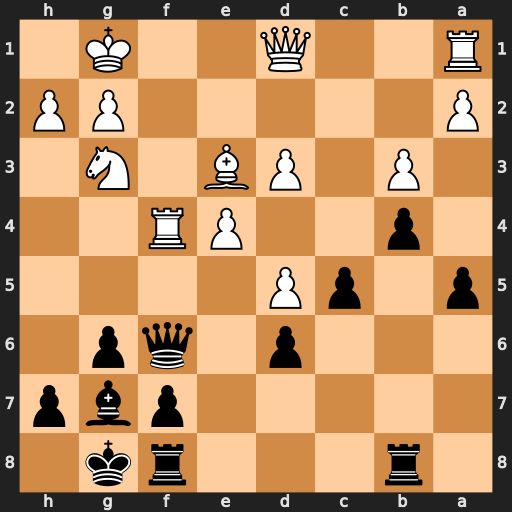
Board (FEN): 1r3rk1/5pbp/3p1qp1/p1pP4/1p2PR2/1P1PB1N1/P5PP/R2Q2K1
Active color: b
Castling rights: -
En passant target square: -
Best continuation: Qxa1 Qxa1 Bxa1